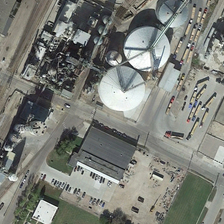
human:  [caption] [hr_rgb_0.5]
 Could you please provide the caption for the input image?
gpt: there are three big white storage tanks .

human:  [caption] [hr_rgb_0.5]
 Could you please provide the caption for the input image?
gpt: several storage tanks are near several buildings with a parking lot .

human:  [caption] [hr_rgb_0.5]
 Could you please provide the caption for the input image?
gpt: several storage tanks are near several buildings with a parking lot .

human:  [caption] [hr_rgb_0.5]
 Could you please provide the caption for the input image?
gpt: there are three big white storage tanks .

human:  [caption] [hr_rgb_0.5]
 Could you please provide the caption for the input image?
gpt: several storage tanks are near several buildings with a parking lot .